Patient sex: M
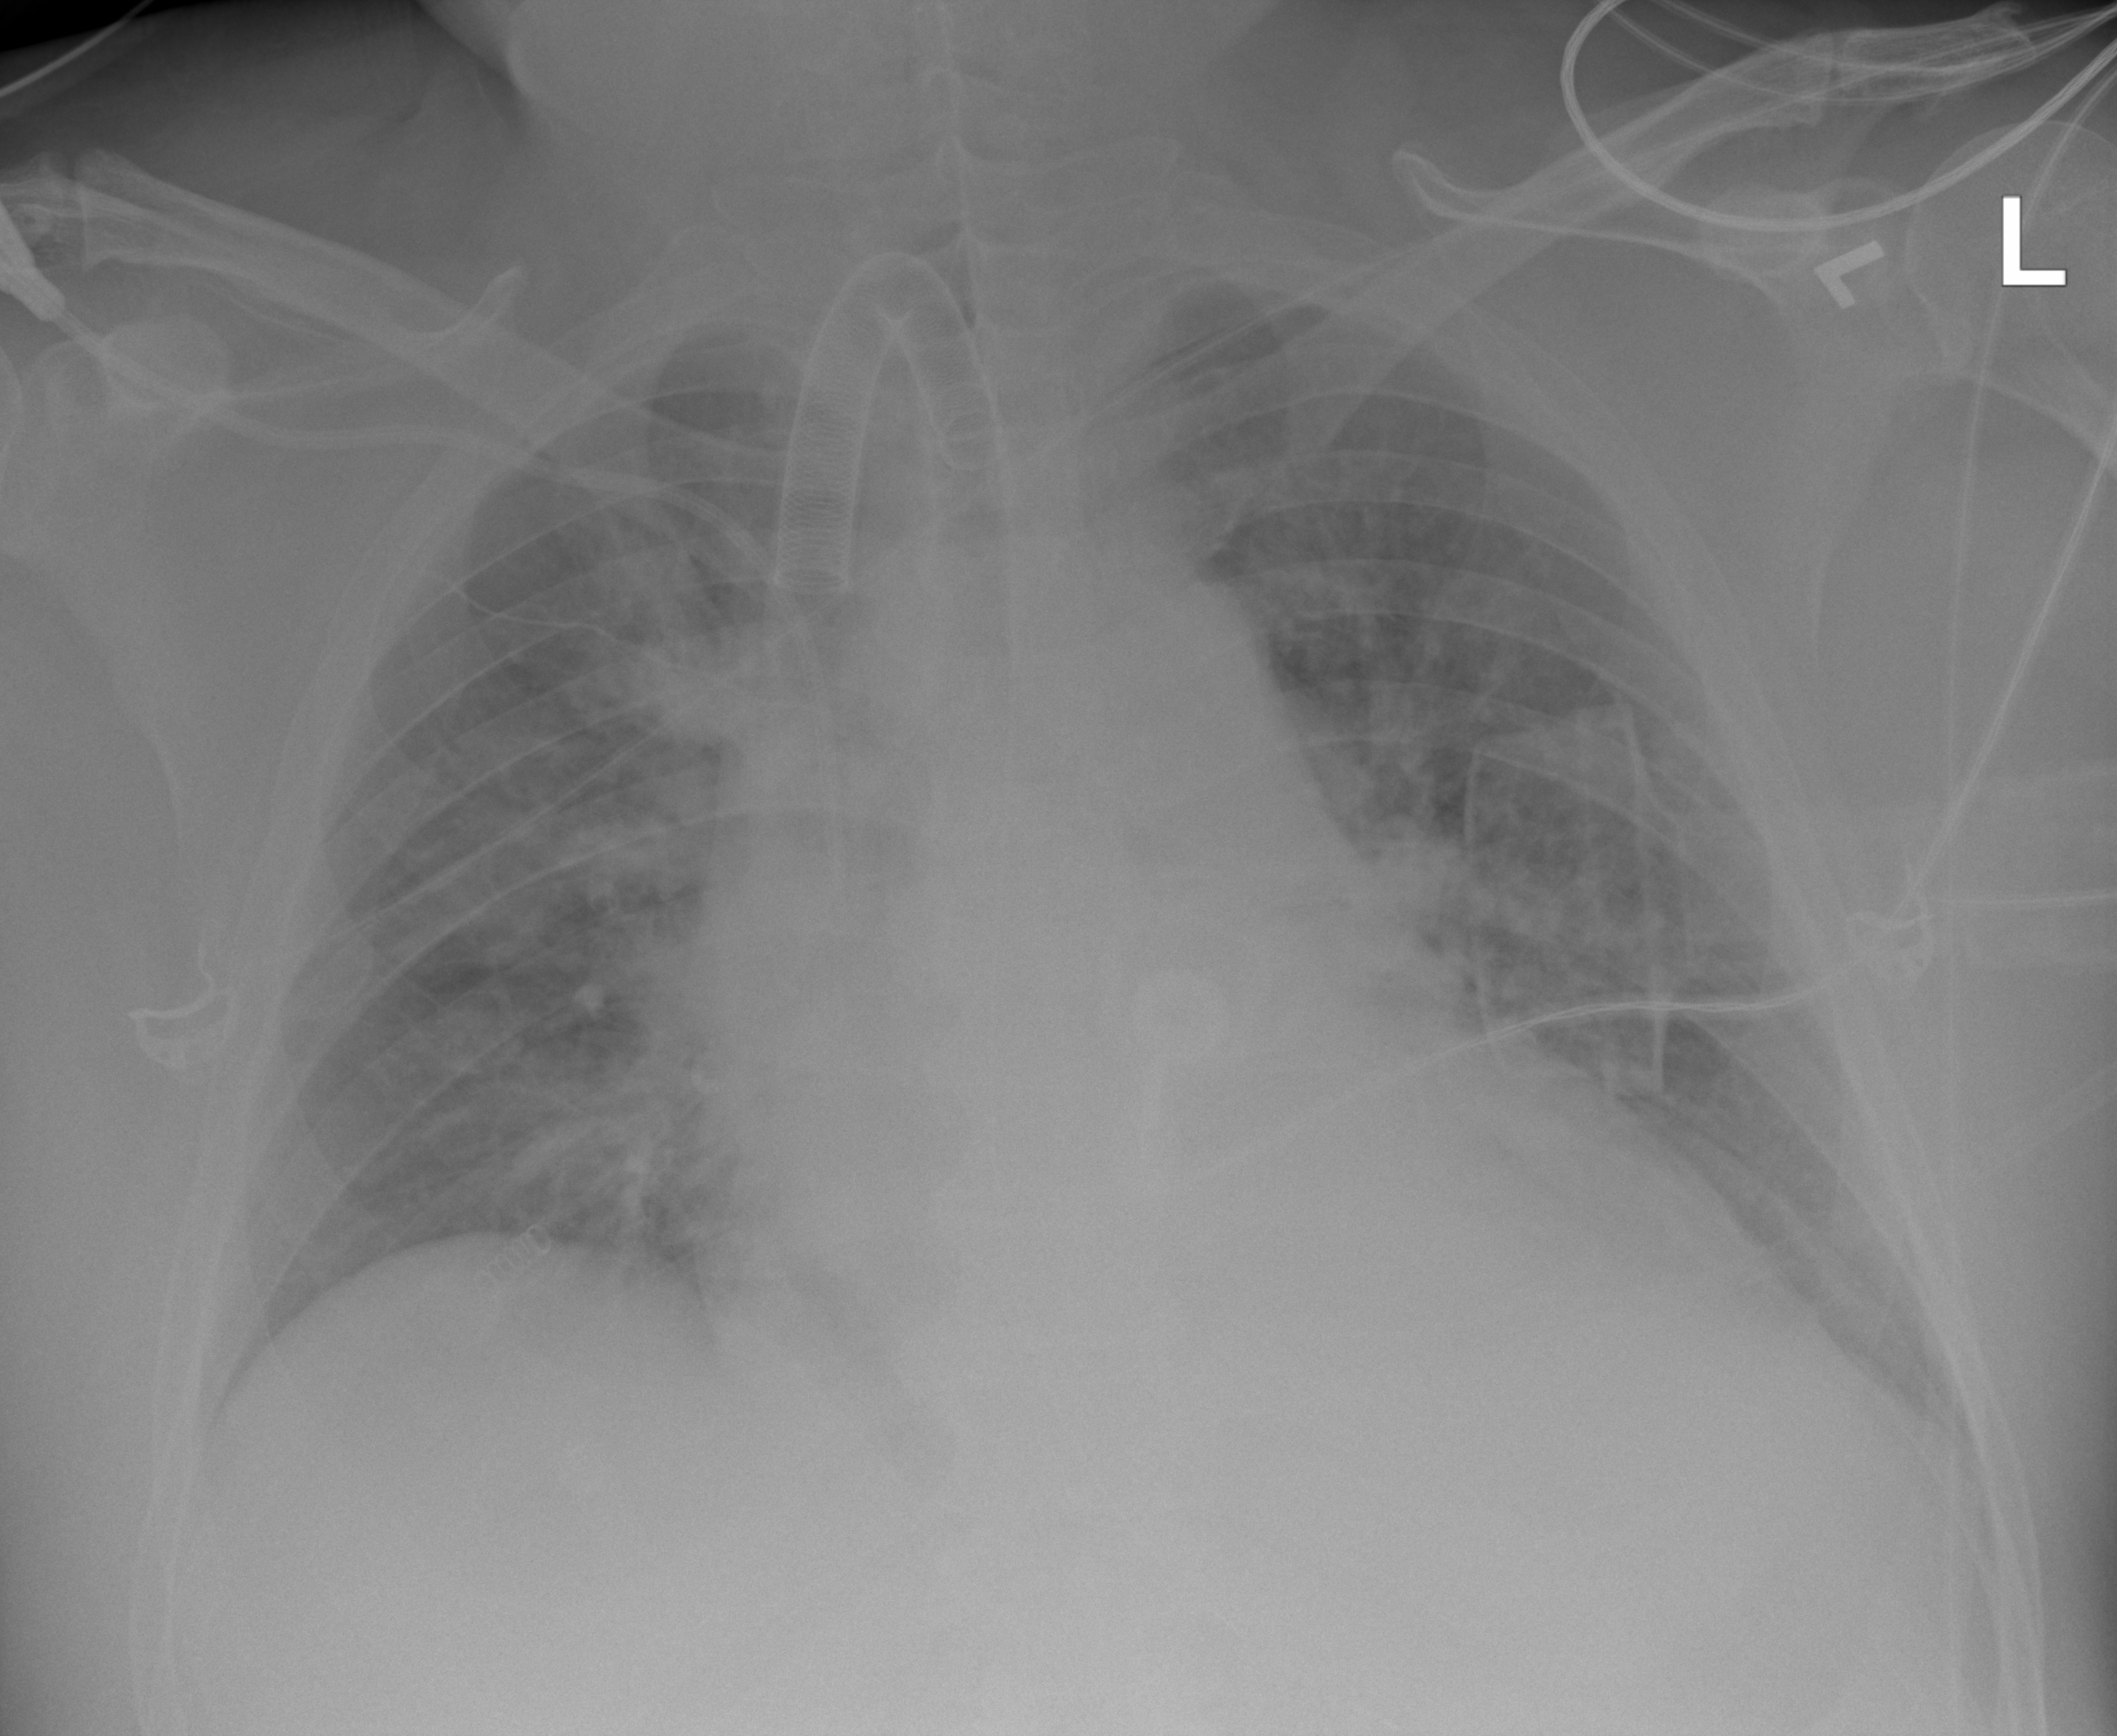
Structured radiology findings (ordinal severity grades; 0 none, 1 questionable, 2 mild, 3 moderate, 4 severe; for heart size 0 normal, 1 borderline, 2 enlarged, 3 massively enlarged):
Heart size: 3
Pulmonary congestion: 2
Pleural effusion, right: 0
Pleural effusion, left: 2
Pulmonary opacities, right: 0
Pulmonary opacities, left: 0
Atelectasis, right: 2
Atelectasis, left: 2